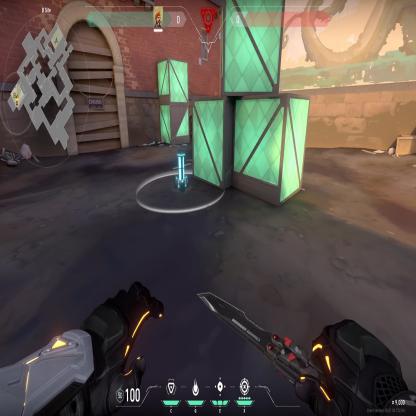
Label: planted spike